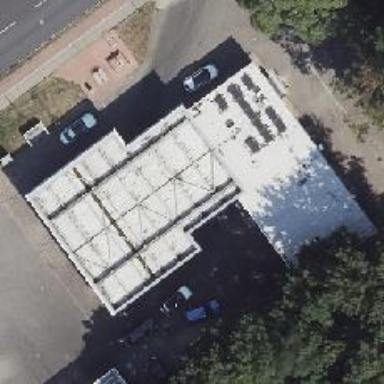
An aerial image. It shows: Fuel station that provides compressed natural gas (CNG).